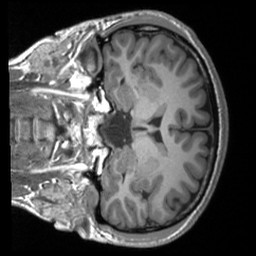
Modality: T1w
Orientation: coronal
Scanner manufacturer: siemens
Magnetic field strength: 3 T
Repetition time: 2 s
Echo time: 0.0023 s